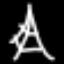
Label: The Eiffel Tower